Question: This problem occurs despite unchecked 'Enable Edit & Continue':

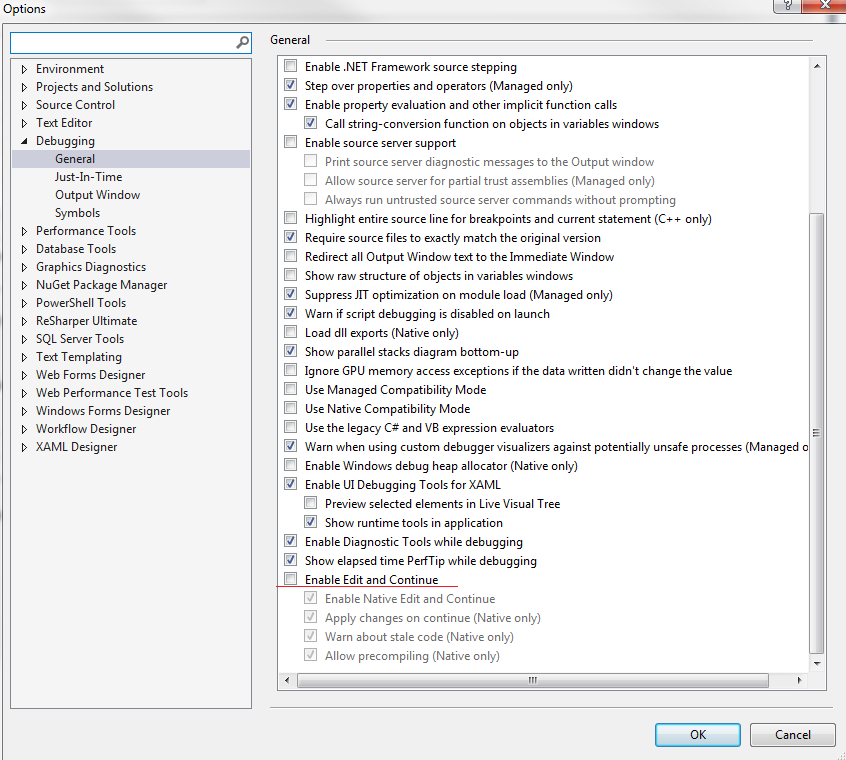
Answer: This issue has been resolved in Visual Studio 2015 Update 3. Read the <URL> here.
>